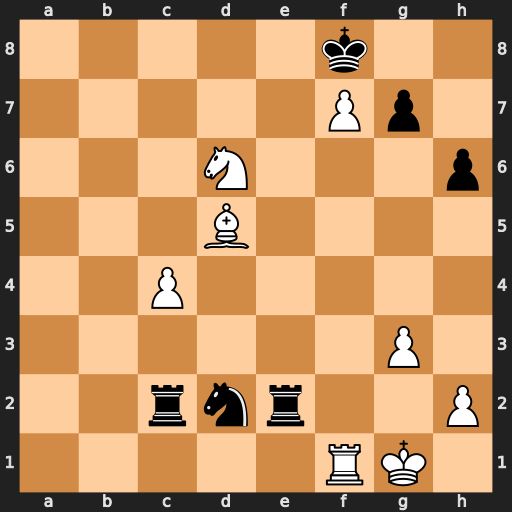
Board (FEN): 5k2/5Pp1/3N3p/3B4/2P5/6P1/2rnr2P/5RK1
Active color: w
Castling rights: -
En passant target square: -
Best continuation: Ra1 Nf3+ Bxf3